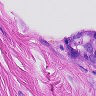
Metastatic tissue present: no